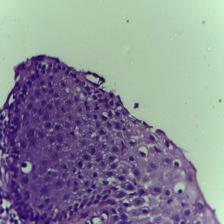
Diagnosis: OSCC